Question: I've want to know what is the best practice or approach in dealing with multiple and complex columns with a form inside.
here's an example of the form I'm dealing with

How to properly write a HTML markup for this? If I wrap every form element with a 'DIV' for every column it would take a lot 'DIVs' and styles; and the width for every column that is not repeating.
So what I did is, I put all form element in the table. And I think that is not the standard way to do it.
If your in my shoes,
How would you deal with the columns with non-repeating width?
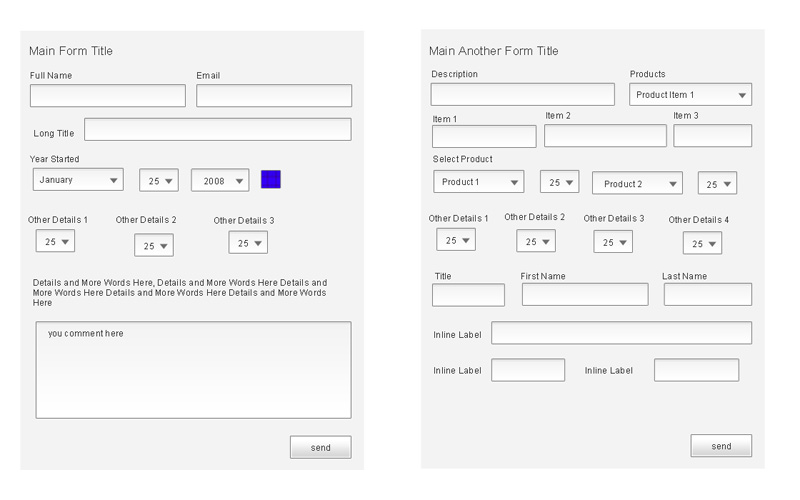
Answer: There is no standard for complex forms, but there are plenty of blog posts claiming to have figured out the perfect way to approach this problem. Most of them are well thought out, but ultimately you have to pick the one you're most comfortable with. I have some suggestions though:
- Check out the US postal service change of address form. It's surprisingly well done- If you have of forms, using a grid system like 960.gs, blueprint.css, or YUI grids (shudder) is an easy way to implement a form. grid systems are definitely considered bloat if that's the only place you'll use them.-